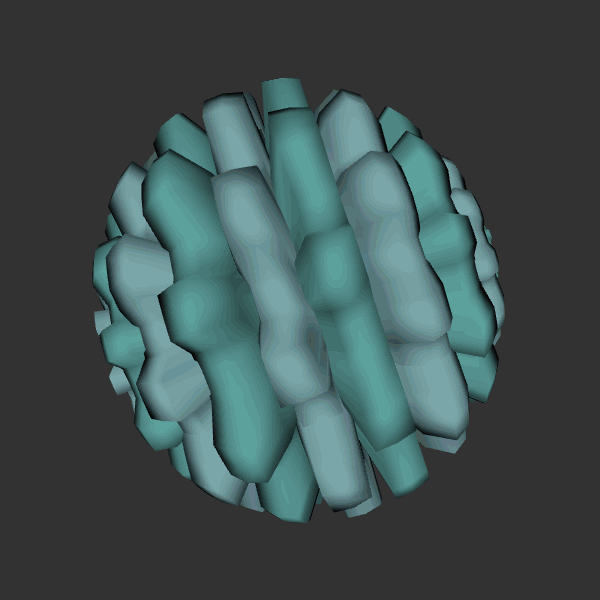
Background: dark